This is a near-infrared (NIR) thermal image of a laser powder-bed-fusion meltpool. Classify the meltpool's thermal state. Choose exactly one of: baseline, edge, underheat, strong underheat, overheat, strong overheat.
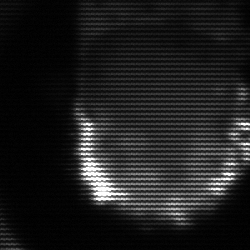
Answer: baseline